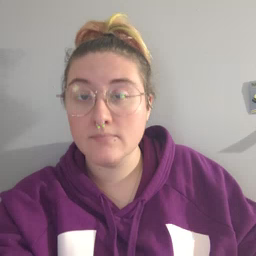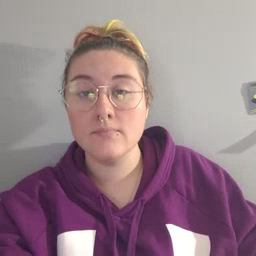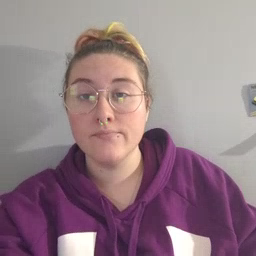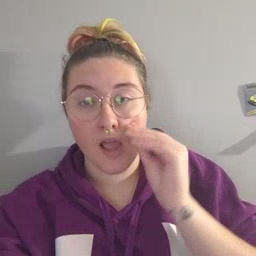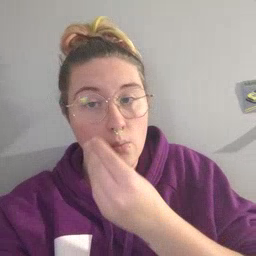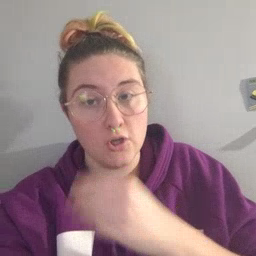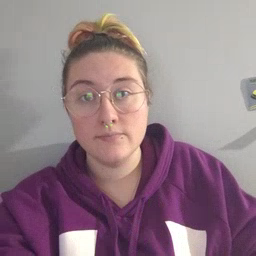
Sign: flower